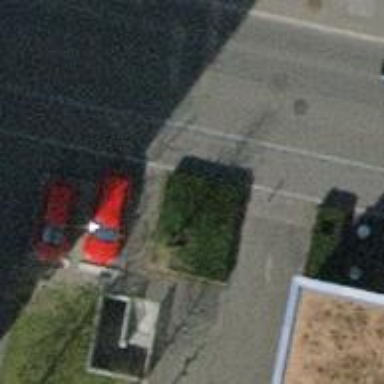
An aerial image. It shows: Bollard barrier.